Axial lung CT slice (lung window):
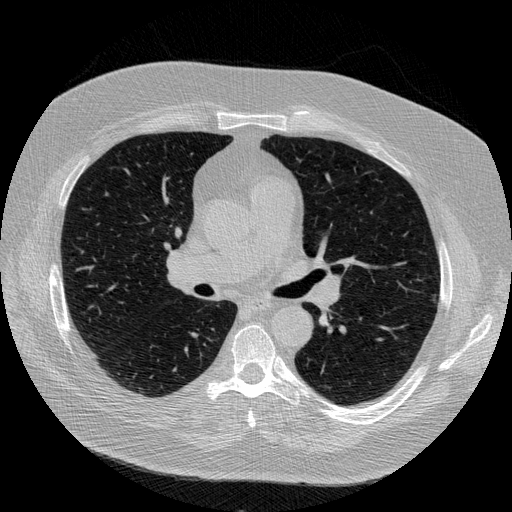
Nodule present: no